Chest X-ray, AP view. Patient: 51 years old, sex M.
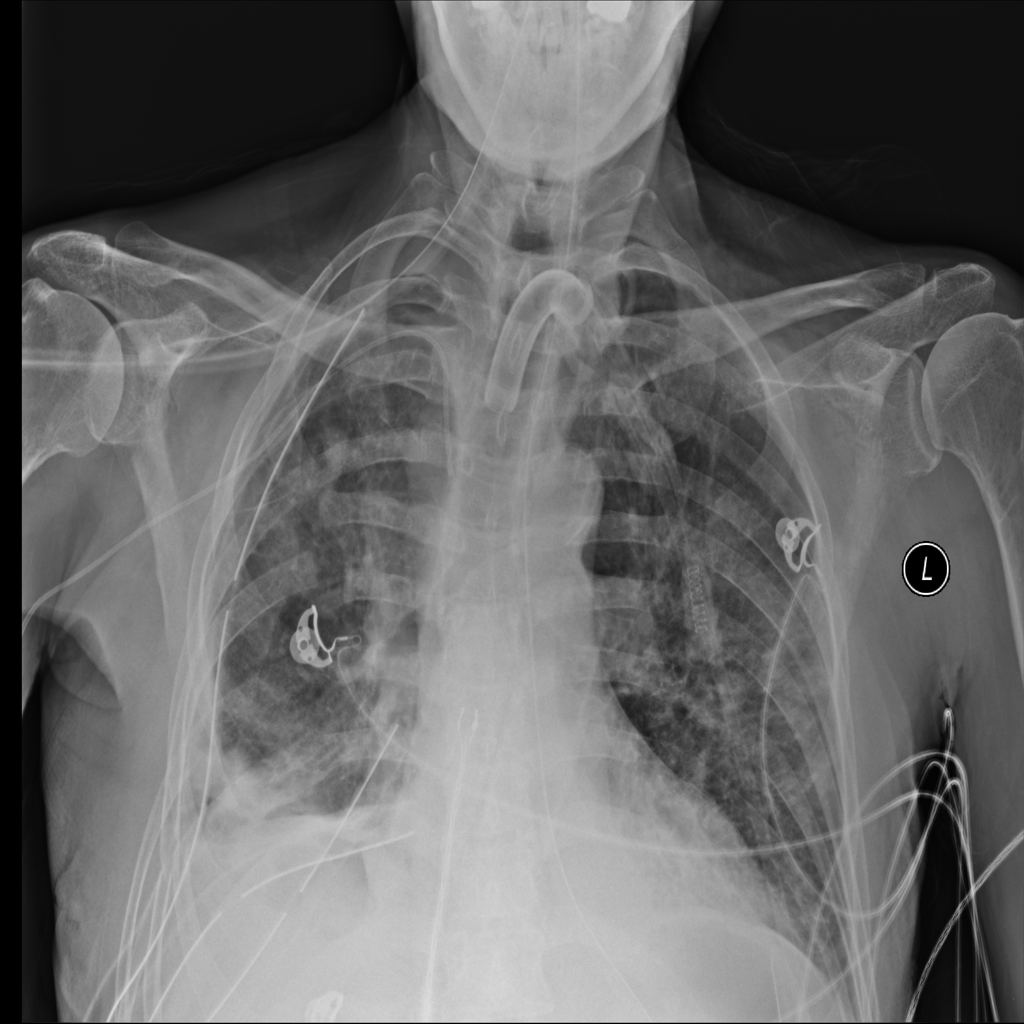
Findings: Atelectasis